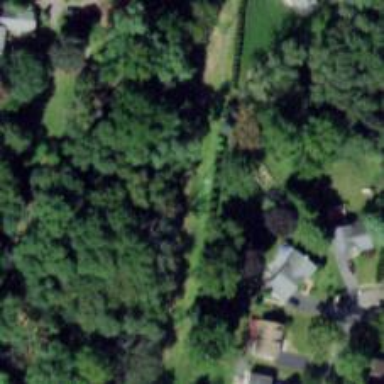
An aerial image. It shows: Old abandoned railway line. This historic light rail has been out of use.